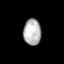
Tissue: lung
Cell type: Myeloid cells
Senescence score: 0.5484
Nuclear area (px): 454
Mean DAPI intensity: 180.077